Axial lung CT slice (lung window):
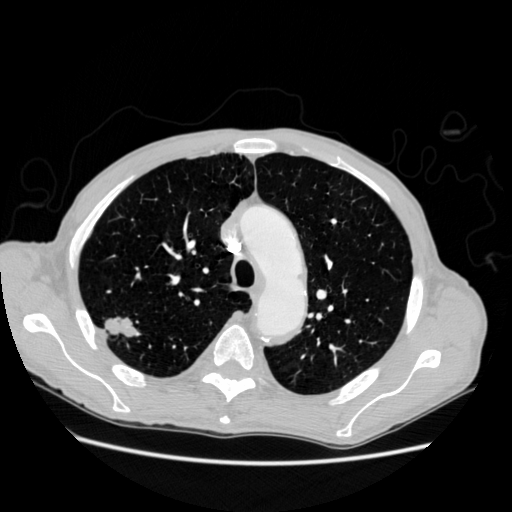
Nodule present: yes
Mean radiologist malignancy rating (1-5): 4.5